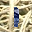
Label: 1